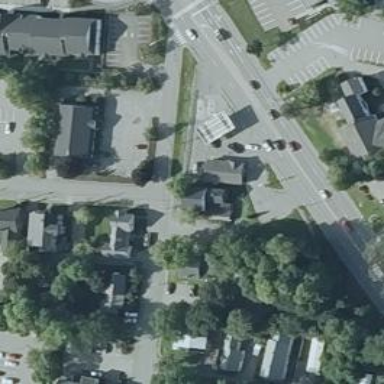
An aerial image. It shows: Convenience shop.